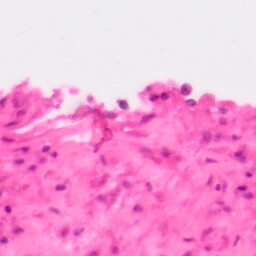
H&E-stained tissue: Colon